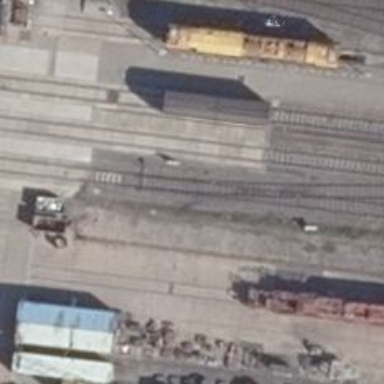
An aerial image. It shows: Railway switch.